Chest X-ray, PA view. Patient: 46 years old, sex F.
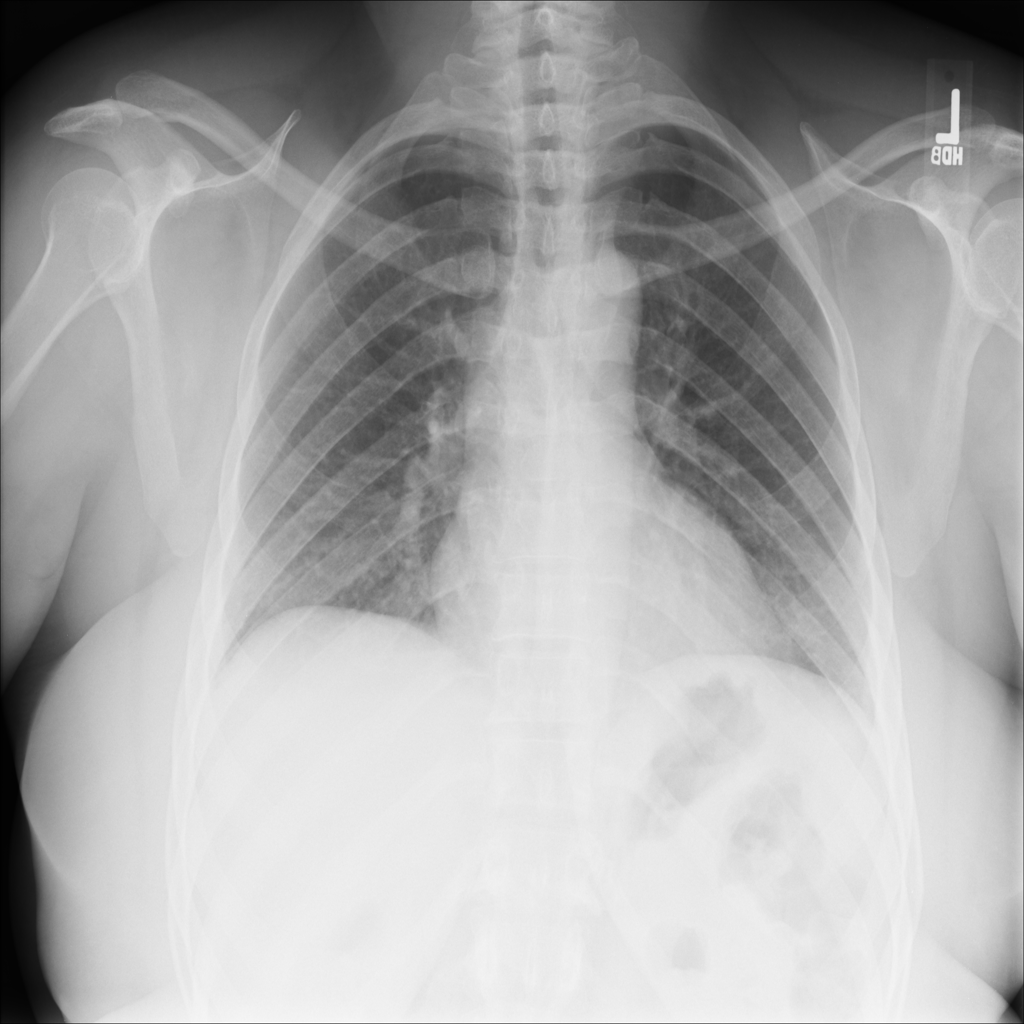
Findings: No Finding